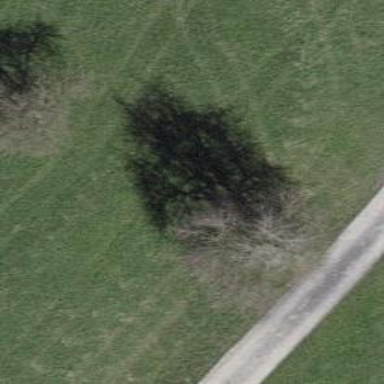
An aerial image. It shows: Beautiful tree in nature.